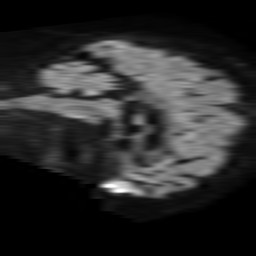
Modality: TRACE
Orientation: sagittal
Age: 67
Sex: female
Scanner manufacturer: philips
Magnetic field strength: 1.5 T
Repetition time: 4.6 s
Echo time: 0.08631 s